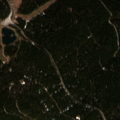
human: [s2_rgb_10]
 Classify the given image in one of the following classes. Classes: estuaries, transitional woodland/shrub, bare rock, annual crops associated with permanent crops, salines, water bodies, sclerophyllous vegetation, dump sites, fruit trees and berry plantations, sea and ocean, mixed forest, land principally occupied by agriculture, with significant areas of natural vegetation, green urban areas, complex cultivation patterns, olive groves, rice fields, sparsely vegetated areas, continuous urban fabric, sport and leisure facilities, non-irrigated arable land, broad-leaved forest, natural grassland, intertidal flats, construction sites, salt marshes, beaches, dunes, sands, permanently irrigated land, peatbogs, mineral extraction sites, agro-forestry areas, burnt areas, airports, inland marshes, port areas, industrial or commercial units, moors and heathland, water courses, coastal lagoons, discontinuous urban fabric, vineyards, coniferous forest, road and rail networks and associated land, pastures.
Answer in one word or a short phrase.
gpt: sport and leisure facilities, coniferous forest